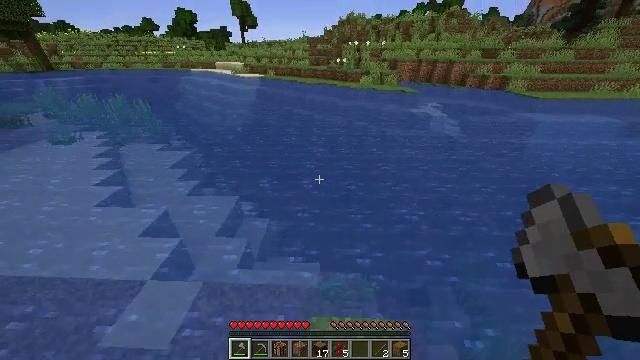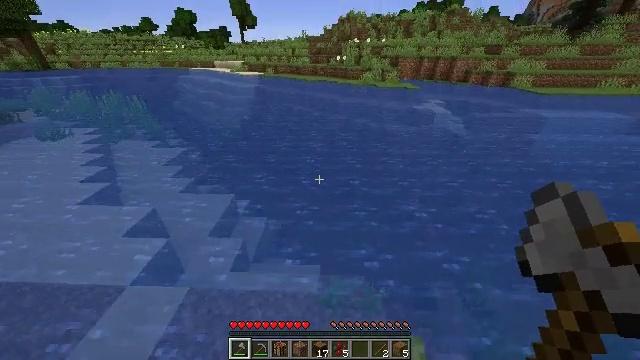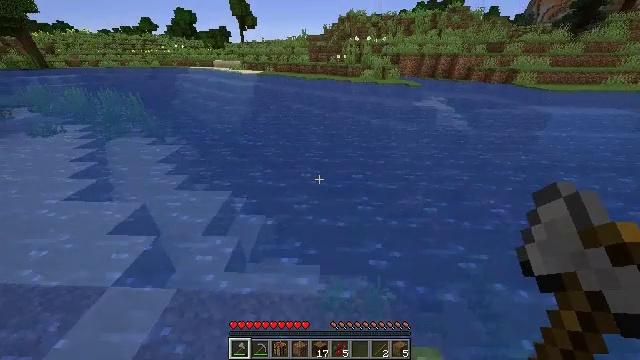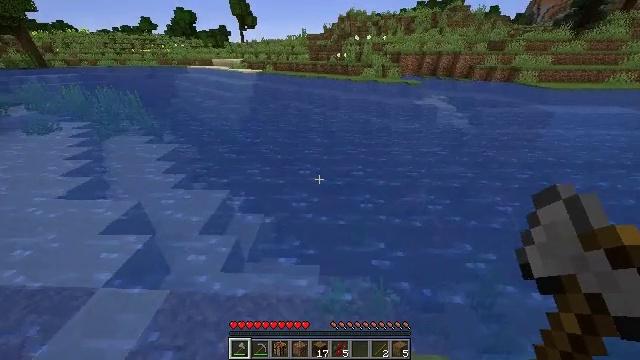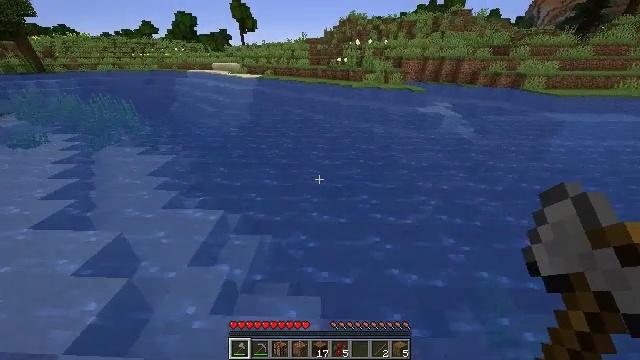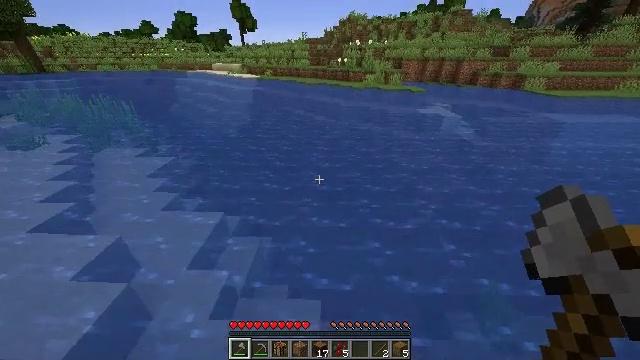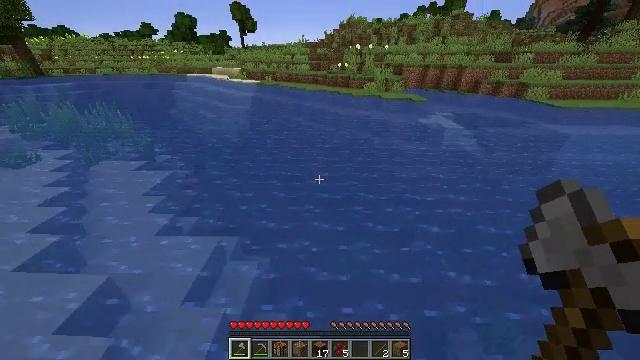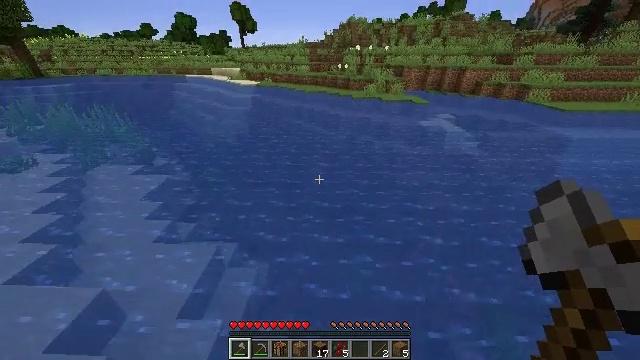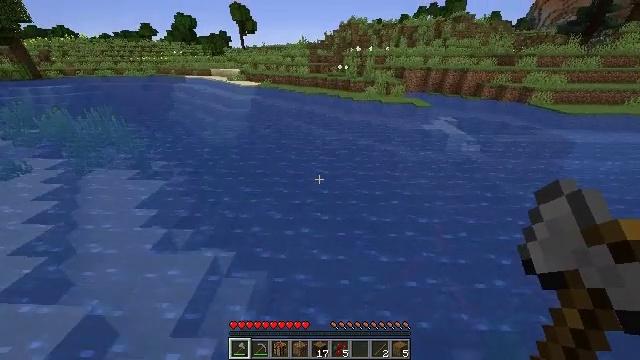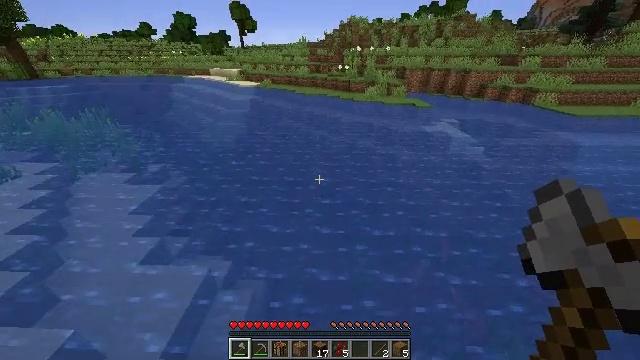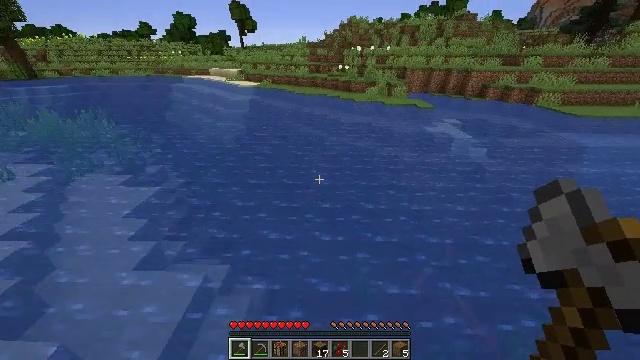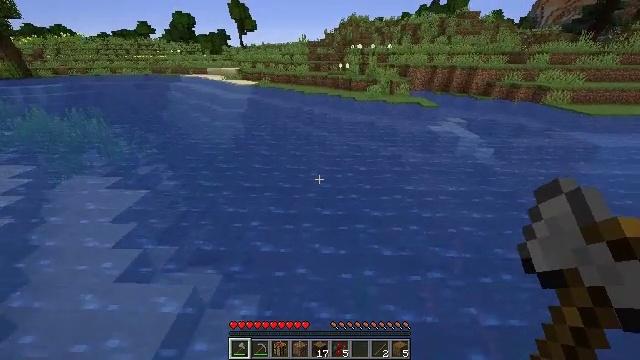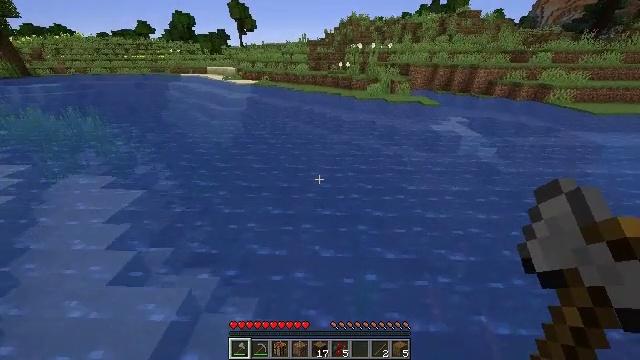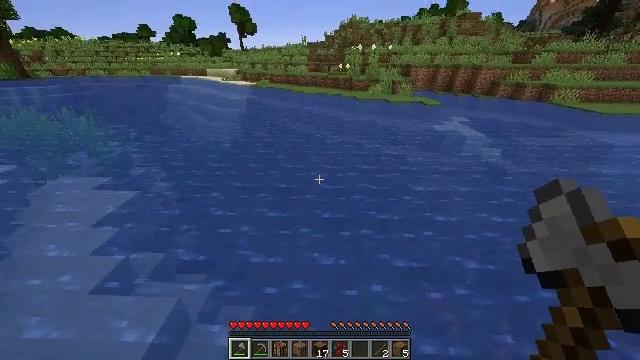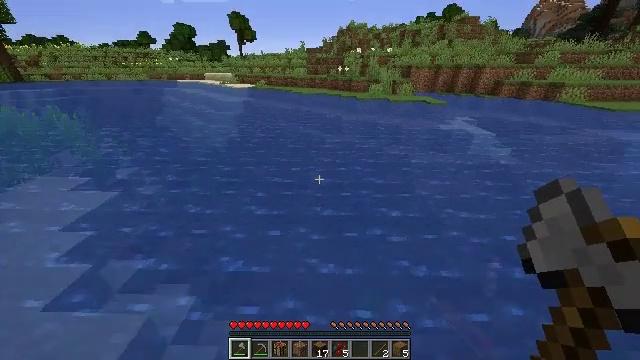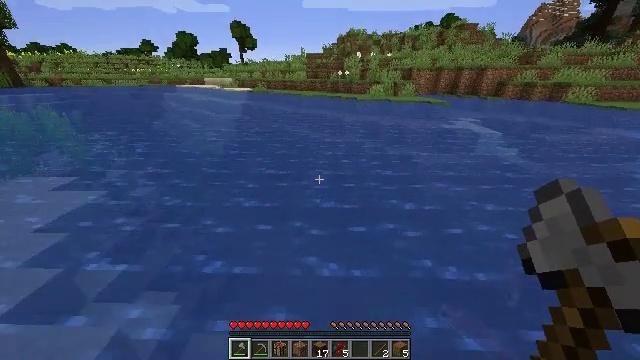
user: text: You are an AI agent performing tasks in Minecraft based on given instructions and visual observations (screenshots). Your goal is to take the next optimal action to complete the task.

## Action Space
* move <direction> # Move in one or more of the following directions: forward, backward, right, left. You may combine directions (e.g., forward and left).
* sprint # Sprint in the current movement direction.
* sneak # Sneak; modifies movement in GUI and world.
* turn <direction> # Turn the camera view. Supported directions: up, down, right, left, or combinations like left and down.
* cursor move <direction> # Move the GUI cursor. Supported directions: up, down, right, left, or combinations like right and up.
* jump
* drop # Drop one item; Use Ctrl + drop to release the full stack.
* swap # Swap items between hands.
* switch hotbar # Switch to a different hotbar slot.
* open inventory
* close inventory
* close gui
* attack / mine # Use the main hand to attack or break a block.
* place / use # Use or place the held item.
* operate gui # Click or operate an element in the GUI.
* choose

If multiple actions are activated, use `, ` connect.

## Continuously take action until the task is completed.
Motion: motion action
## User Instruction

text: Kill aquatic mobs.
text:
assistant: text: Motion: move forward, sprint
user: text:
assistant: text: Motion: move forward, sprint
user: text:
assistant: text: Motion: move forward, sprint
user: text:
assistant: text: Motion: move forward, sprint, jump
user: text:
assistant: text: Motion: move forward, sprint, jump
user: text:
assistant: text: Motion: move forward, sprint, jump
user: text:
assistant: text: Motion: move forward, sprint, jump
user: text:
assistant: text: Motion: move forward, sprint, jump
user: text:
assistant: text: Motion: move forward, sprint, jump
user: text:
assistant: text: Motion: move forward, sprint, jump
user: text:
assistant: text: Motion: move forward, sprint, jump
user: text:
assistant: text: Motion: move forward, sprint, jump
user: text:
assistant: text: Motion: move forward, sprint, jump
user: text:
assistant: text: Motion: move forward, sprint, turn up
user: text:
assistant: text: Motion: move forward, sprint, turn up
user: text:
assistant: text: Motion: move forward, sprint, turn up
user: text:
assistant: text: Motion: move forward, sprint, turn up
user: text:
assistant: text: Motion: move forward, sprint, turn up
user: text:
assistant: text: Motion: move forward, sprint, turn up
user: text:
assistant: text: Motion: move forward, sprint, turn up
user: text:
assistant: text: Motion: move forward, sprint, turn up
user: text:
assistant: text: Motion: move forward, sprint, turn up
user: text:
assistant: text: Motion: move forward, sprint
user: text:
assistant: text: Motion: move forward, sprint, turn up
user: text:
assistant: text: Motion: move forward, sprint, turn left and up
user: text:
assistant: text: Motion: move forward, sprint, turn up
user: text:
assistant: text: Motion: move forward, sprint, turn up
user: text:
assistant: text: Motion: move forward, sprint, turn left and up
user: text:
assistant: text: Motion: move forward, sprint, turn left and up
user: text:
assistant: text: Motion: move forward, sprint, turn left